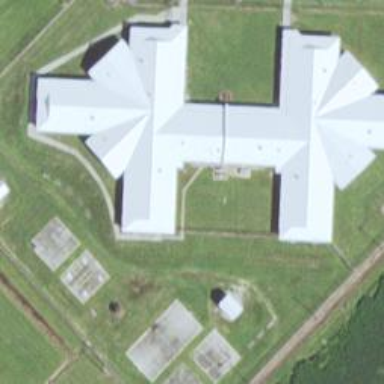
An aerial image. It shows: Prison.